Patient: sex M, age 81
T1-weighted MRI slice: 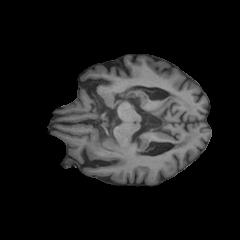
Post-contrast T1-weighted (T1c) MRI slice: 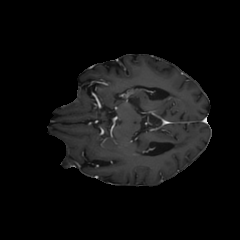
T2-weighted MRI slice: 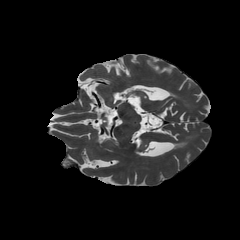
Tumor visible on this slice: no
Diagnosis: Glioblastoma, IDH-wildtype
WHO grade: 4